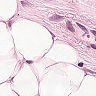
Metastatic tissue present: yes